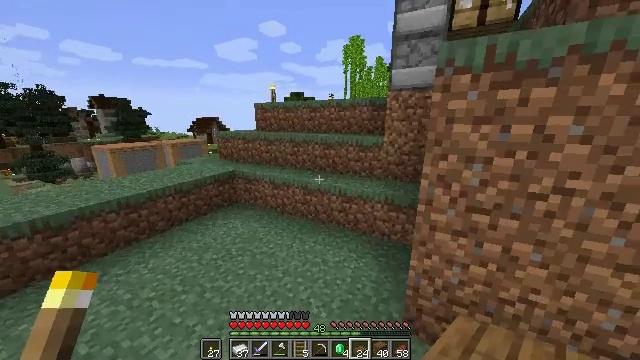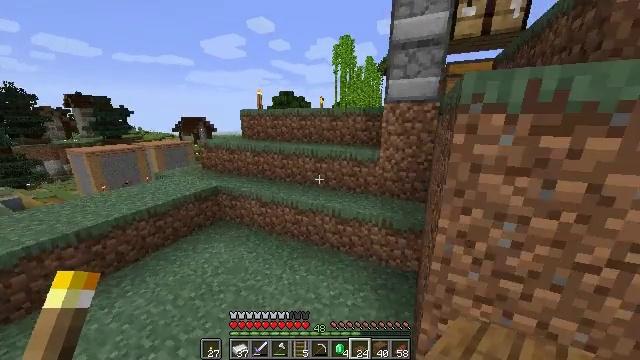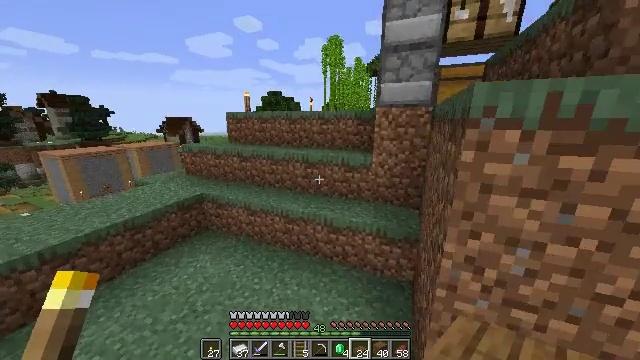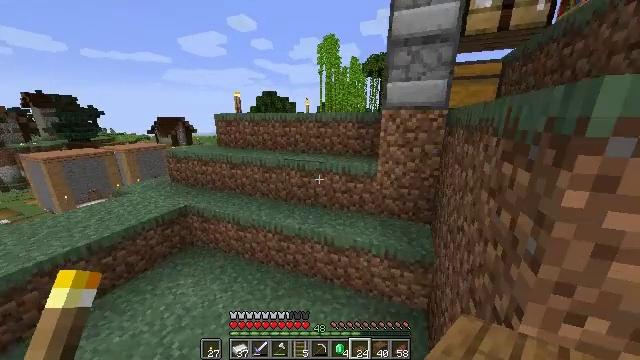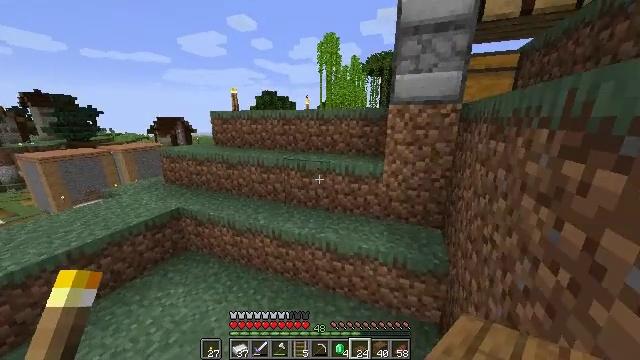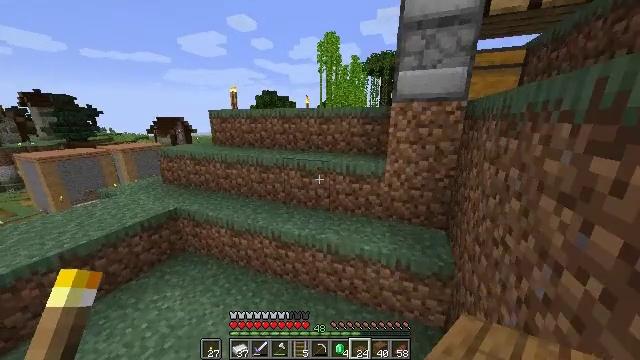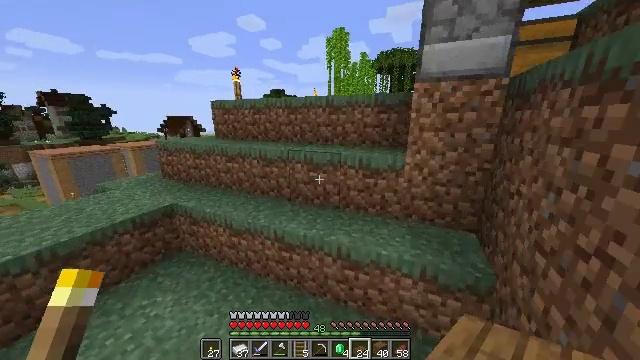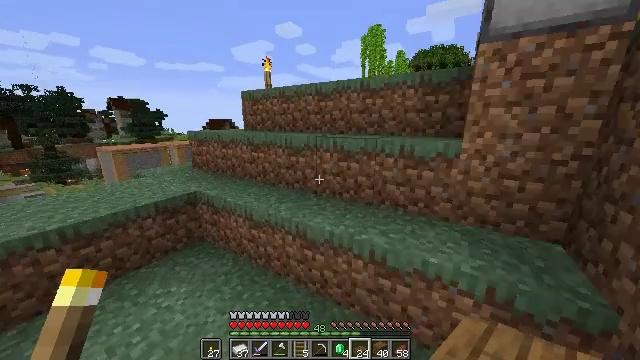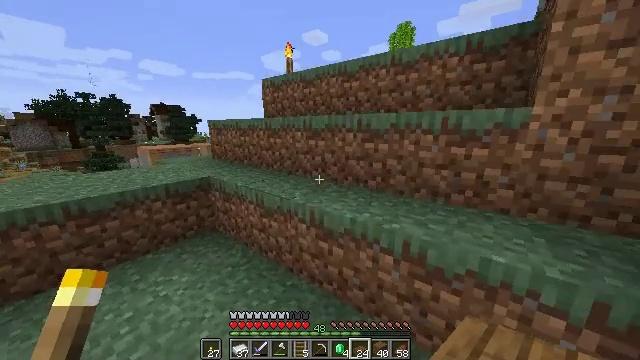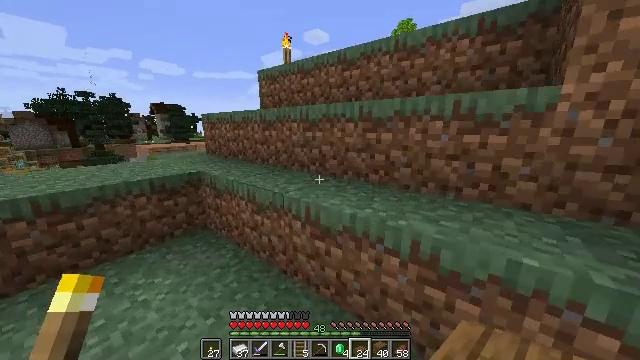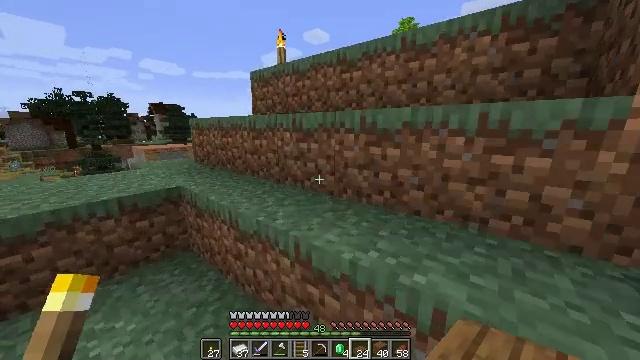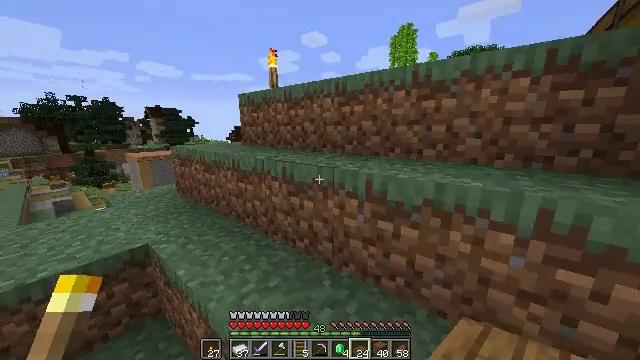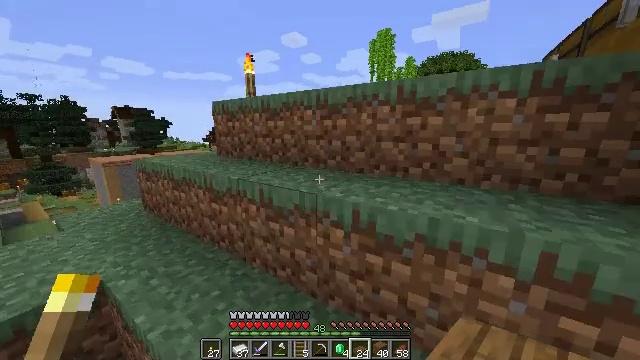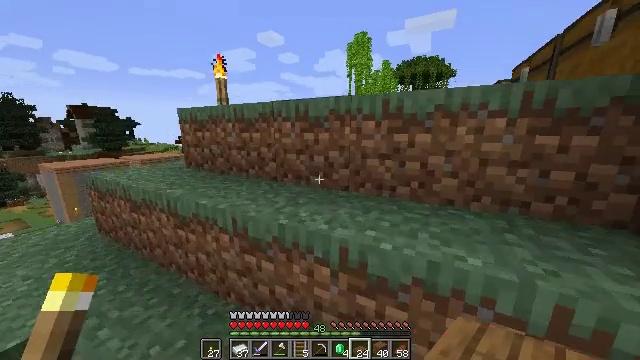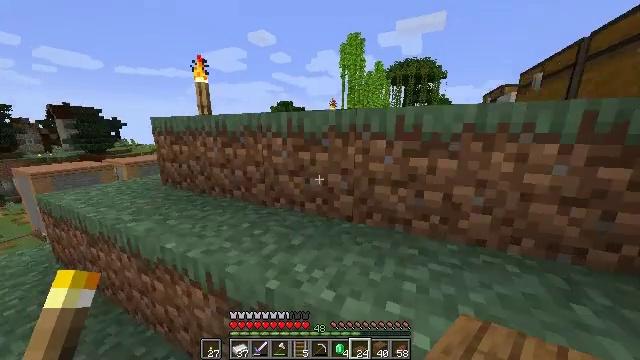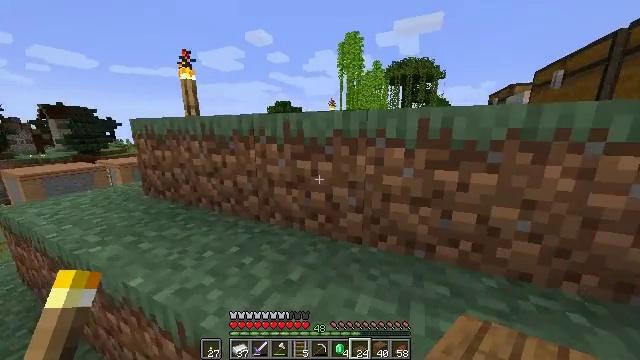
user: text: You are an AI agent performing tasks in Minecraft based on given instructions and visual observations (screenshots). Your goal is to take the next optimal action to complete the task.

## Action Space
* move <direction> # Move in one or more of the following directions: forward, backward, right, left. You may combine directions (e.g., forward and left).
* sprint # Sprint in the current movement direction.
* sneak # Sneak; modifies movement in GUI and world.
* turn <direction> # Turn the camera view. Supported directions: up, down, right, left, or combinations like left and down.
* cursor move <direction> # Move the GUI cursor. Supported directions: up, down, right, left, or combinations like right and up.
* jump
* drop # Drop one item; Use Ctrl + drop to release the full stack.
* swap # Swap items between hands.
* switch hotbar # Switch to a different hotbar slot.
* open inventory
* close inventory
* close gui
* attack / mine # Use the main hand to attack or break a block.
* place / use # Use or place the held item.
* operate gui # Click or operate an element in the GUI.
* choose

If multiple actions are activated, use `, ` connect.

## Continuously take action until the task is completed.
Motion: motion action
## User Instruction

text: Drop a spruce slab.
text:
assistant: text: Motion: move forward, turn right, jump
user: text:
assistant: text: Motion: move forward, turn right, jump
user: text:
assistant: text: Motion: move forward, turn right, jump
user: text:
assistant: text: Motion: move forward, jump
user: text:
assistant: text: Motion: move forward, jump
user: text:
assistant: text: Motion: move forward, turn left, jump
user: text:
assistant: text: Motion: move forward, turn left, jump
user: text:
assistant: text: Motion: move forward, sprint, turn left and up, jump
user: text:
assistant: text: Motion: move forward, sprint, jump
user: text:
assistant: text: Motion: move forward, sprint, jump
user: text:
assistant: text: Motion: move forward, sprint, jump
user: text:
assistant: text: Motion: move forward, turn right, jump
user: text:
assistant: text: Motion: move forward, turn right, jump
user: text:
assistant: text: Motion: move forward, turn right, jump
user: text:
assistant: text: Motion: move forward, jump
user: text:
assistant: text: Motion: move forward, turn right, jump
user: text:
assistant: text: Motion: move forward, turn right, jump
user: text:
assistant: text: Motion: move forward, sprint, turn right, jump
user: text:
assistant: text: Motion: move forward, sprint, turn right, jump
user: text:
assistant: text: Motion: move forward, sprint, turn right, jump
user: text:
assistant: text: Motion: move forward, sprint, turn right, jump
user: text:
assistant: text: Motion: move forward, turn right, jump
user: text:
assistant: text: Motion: move forward, turn right, jump
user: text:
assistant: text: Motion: move forward, turn right, jump
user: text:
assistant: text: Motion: move forward, jump
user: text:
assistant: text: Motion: move forward, jump
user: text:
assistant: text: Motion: move forward, jump
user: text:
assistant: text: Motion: move forward, sprint, turn left and down, jump
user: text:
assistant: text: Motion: move forward, sprint, turn left and down, jump
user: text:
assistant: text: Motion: move forward, sprint, turn left and down, jump